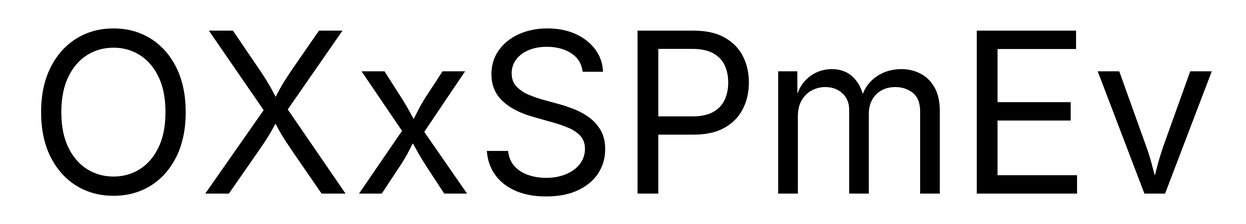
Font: Inter_Regular